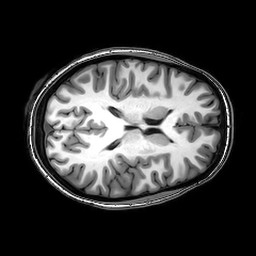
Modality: T1w
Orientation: axial
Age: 22
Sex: female
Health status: healthy
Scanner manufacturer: philips
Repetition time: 0.008159 s
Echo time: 0.00375 s